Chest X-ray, PA view. Patient: 69 years old, sex M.
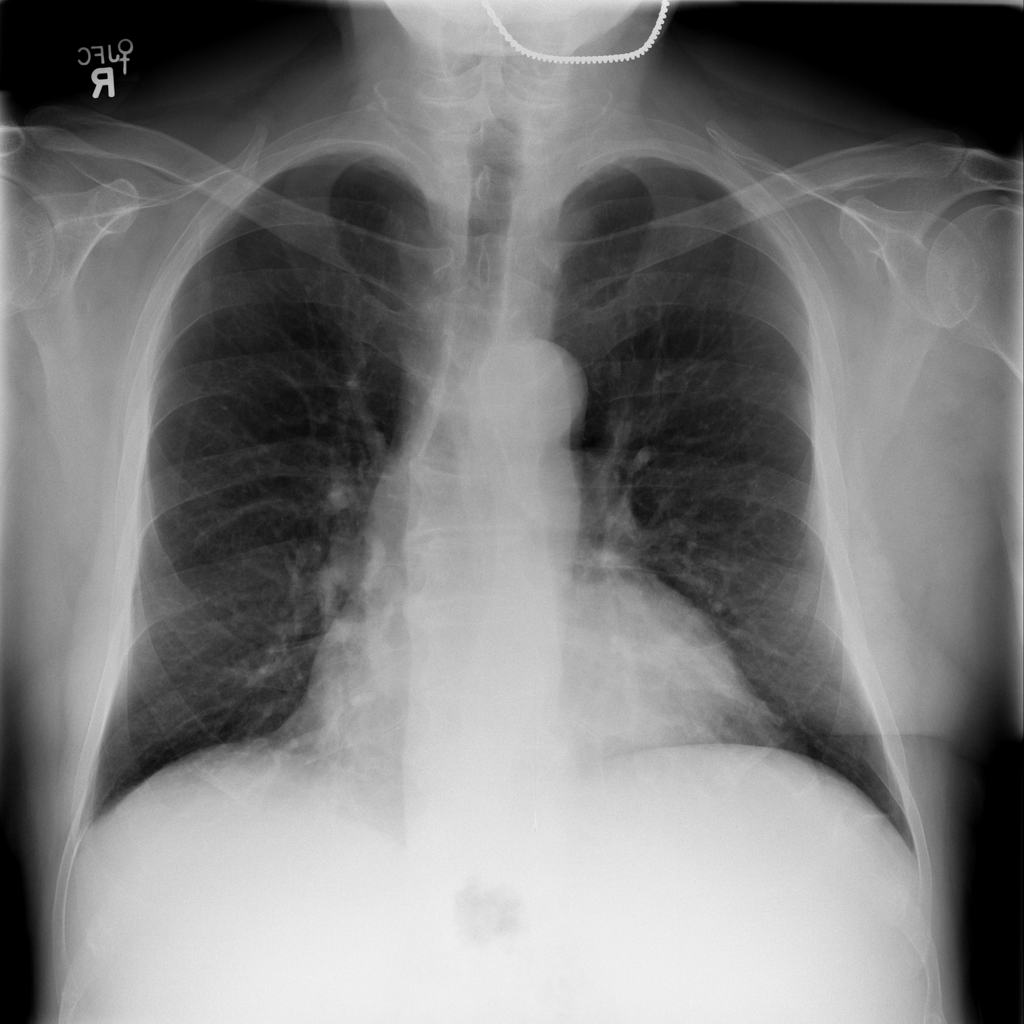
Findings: No Finding